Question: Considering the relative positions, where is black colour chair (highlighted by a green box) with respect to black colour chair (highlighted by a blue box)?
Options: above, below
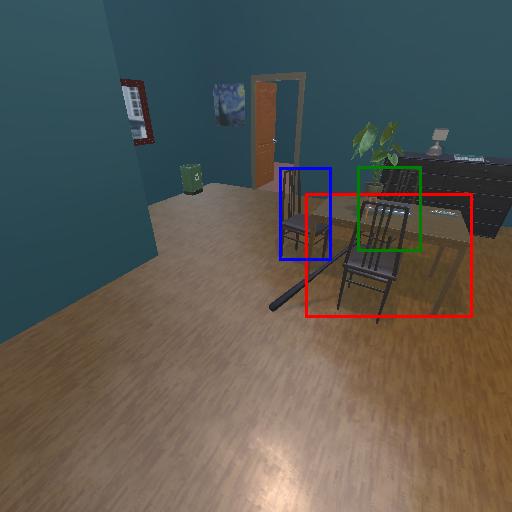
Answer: above